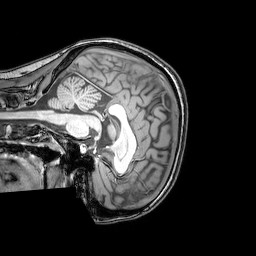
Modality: T1w
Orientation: sagittal
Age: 23
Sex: female
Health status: healthy
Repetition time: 0.081 s
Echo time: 0.037 s